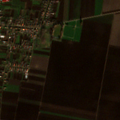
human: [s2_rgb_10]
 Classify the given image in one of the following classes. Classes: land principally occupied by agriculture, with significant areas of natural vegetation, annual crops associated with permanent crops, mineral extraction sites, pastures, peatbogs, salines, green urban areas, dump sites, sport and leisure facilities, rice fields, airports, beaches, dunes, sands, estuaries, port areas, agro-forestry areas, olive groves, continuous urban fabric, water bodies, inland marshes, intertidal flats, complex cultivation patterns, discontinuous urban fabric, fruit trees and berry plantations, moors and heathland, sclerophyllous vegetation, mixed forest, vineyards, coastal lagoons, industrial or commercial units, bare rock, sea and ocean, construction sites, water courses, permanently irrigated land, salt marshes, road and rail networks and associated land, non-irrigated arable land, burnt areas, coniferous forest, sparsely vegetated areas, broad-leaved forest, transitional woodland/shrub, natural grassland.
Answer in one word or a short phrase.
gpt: discontinuous urban fabric, non-irrigated arable land